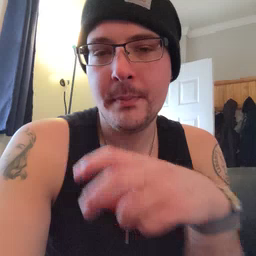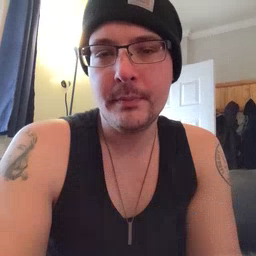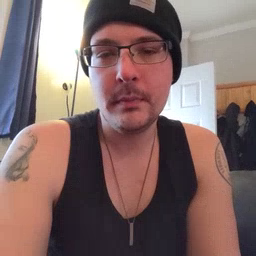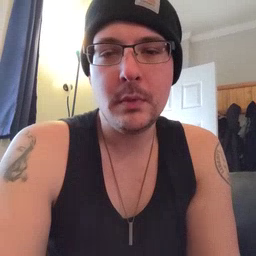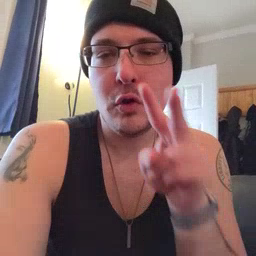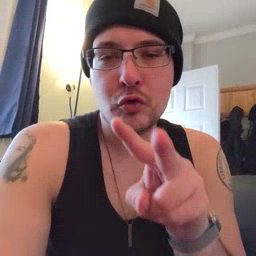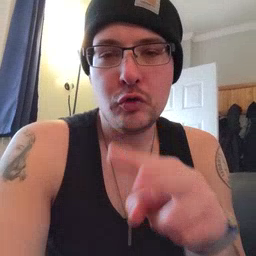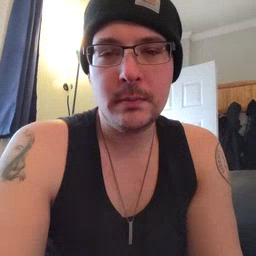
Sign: look